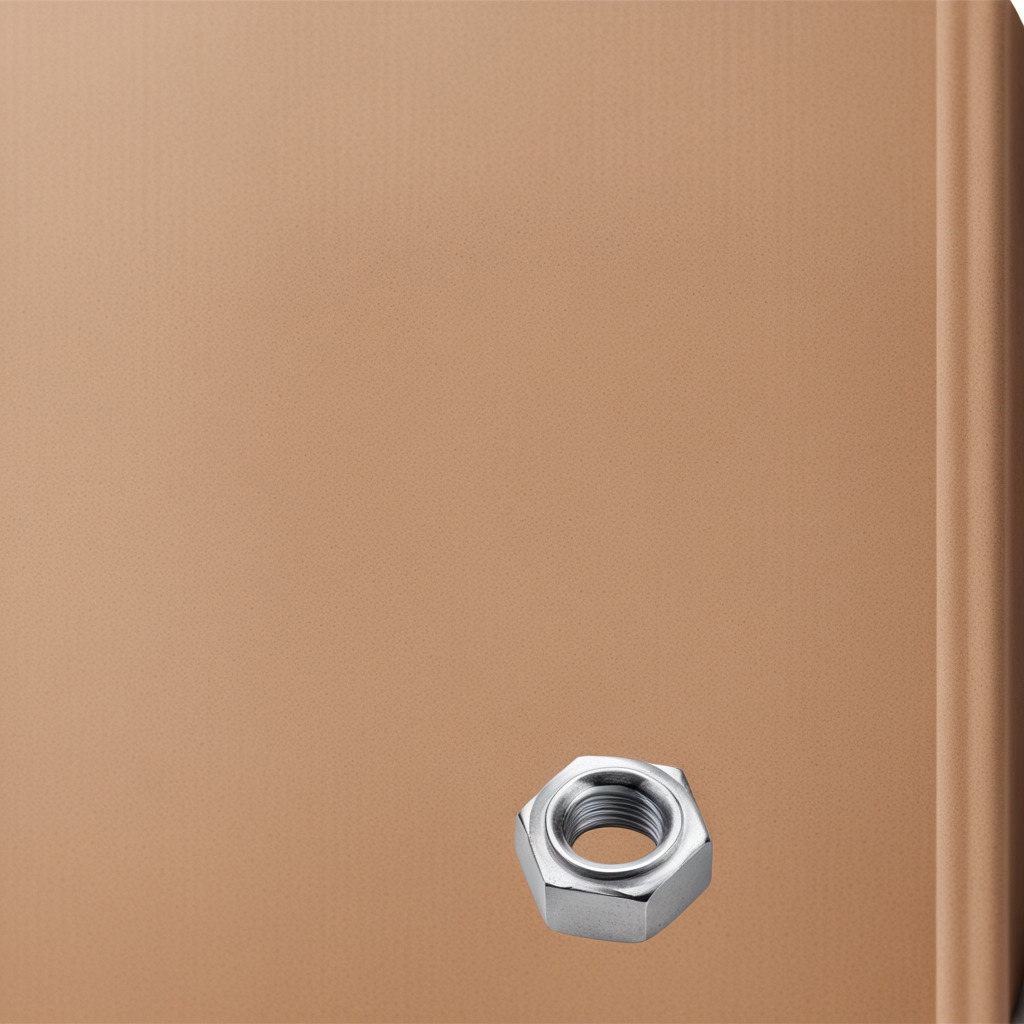
A metal nut lies on the cardboard box surface in an outdoor workshop during daytime bright natural light soft shadows slightly creased but